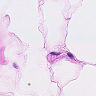
Metastatic tissue present: no